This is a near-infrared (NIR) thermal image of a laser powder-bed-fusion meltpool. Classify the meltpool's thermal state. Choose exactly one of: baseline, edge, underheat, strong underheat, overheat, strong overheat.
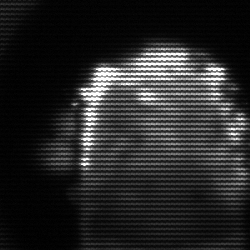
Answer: baseline